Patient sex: F
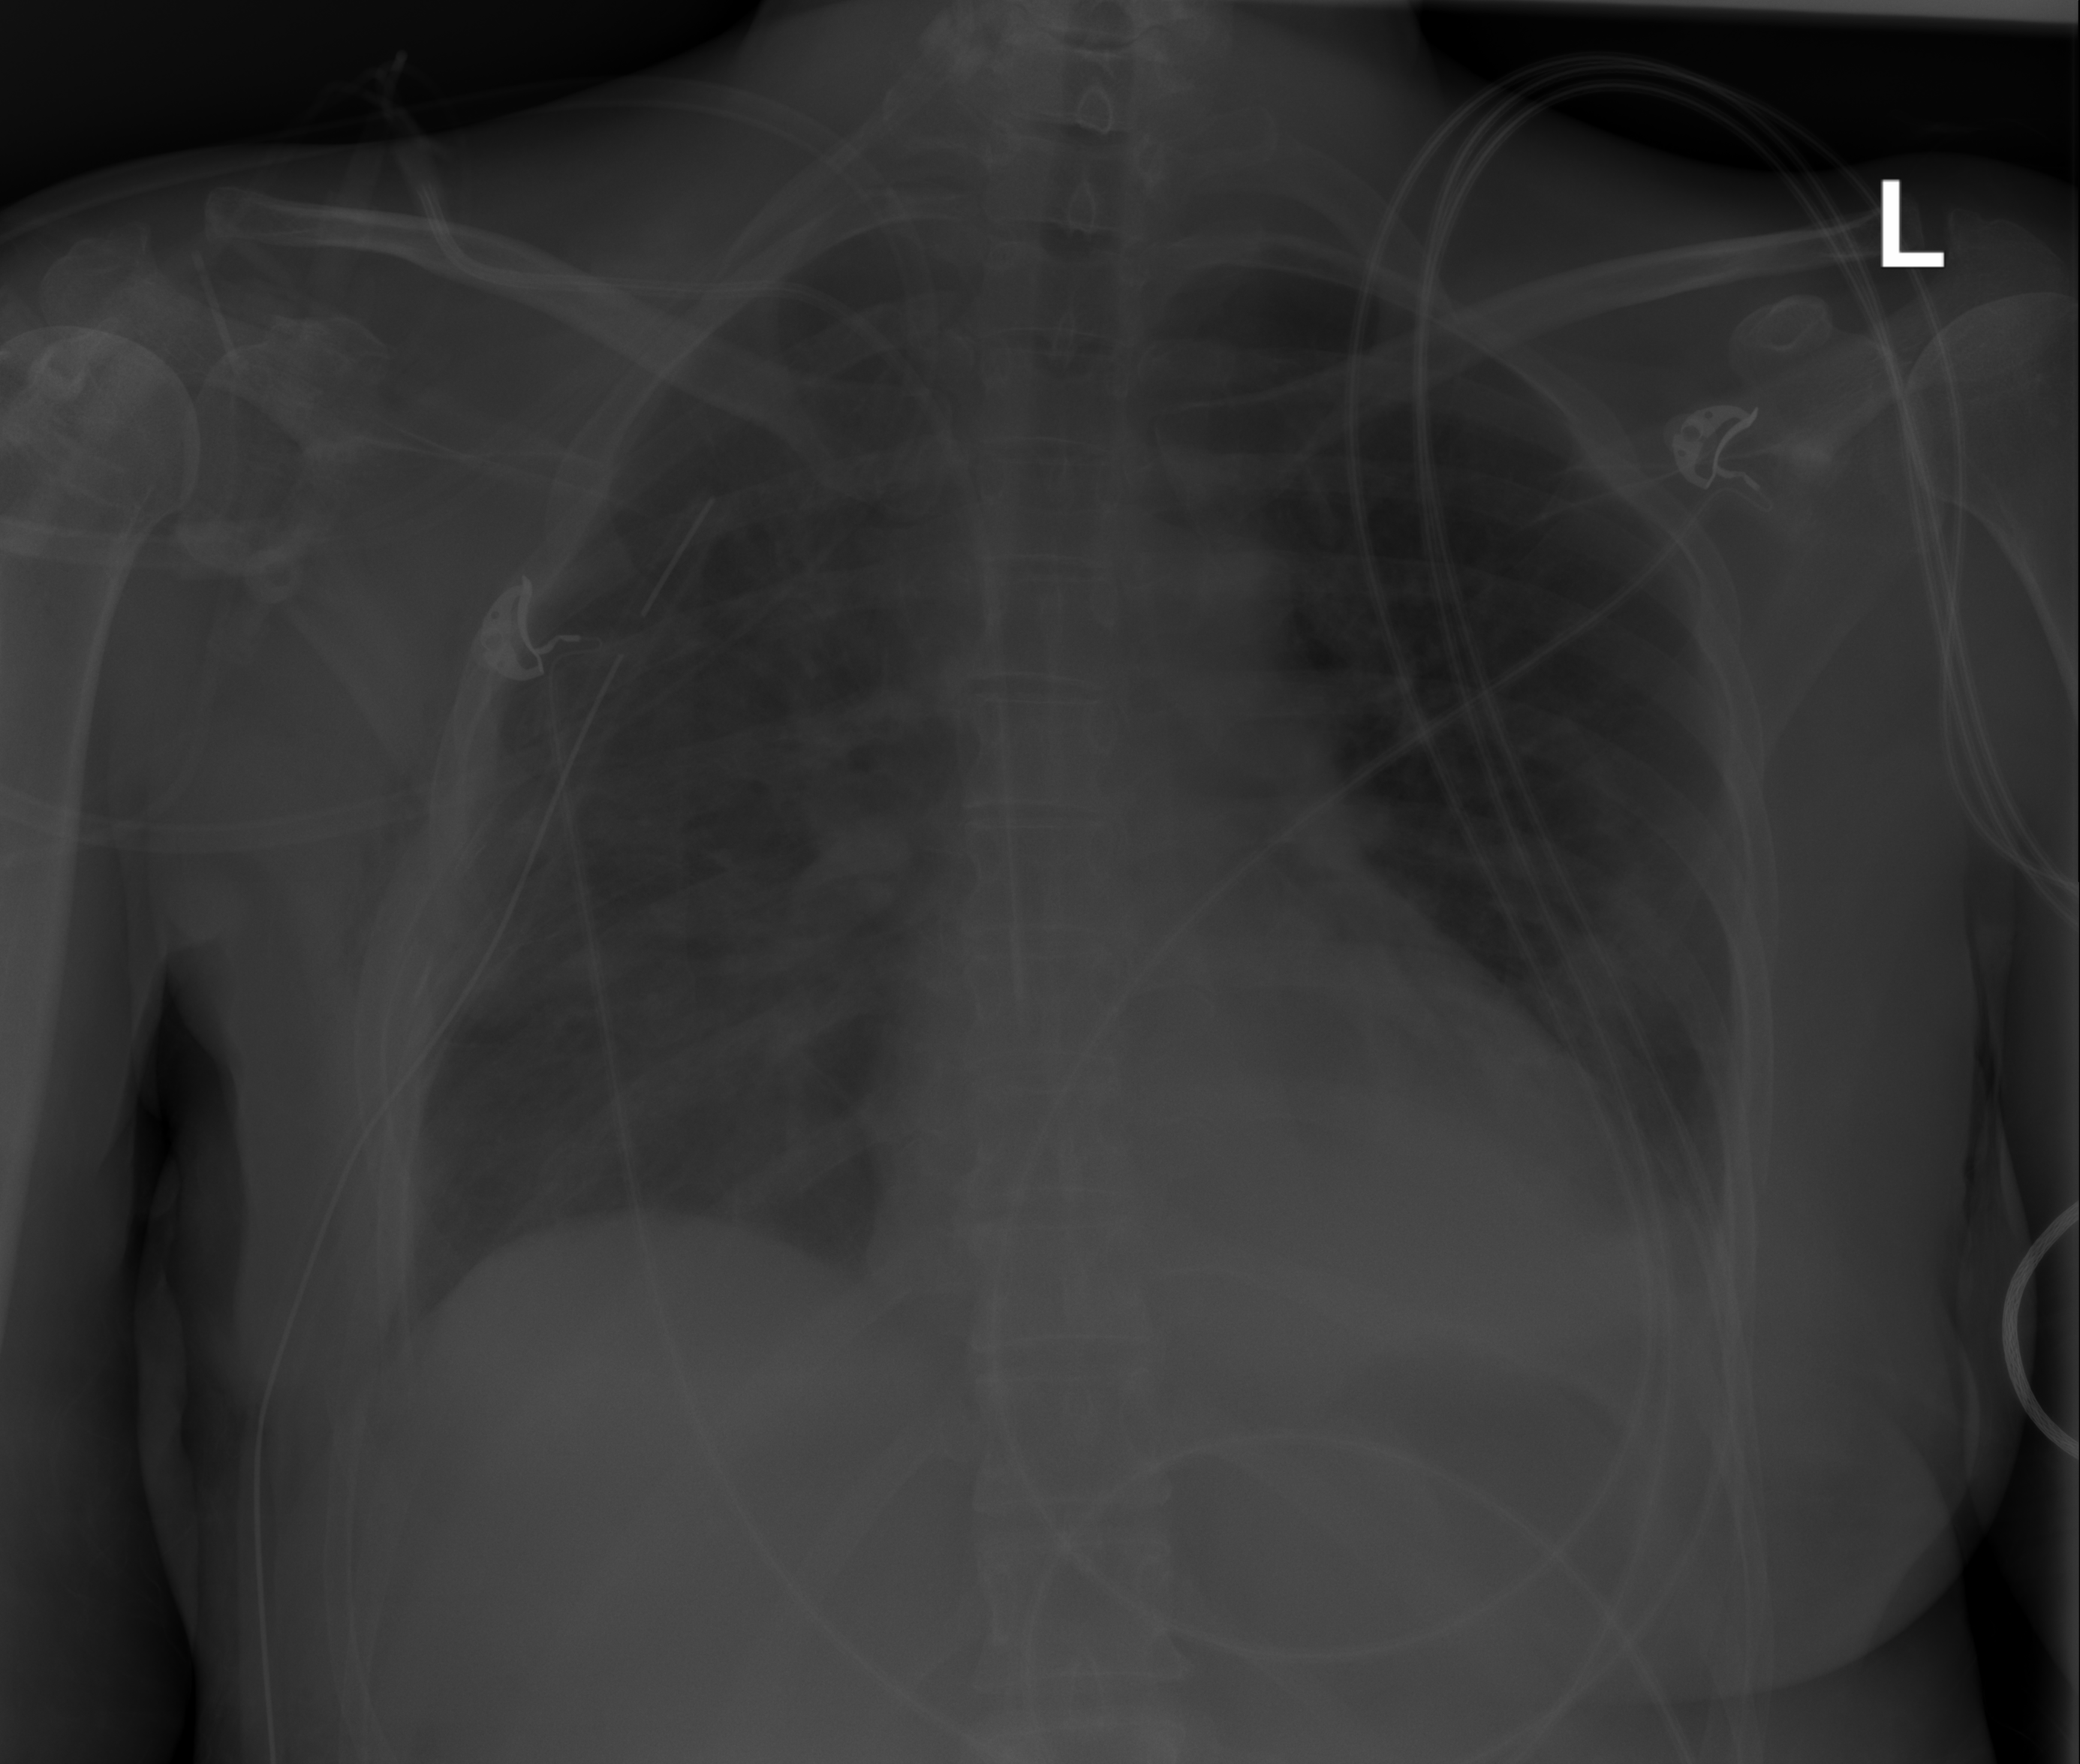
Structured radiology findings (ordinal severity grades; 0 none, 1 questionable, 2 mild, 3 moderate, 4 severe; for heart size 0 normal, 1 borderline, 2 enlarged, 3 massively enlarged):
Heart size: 1
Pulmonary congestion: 0
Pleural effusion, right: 3
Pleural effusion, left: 0
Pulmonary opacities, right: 0
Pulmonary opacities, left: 0
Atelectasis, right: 2
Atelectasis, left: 2